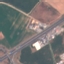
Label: Highway